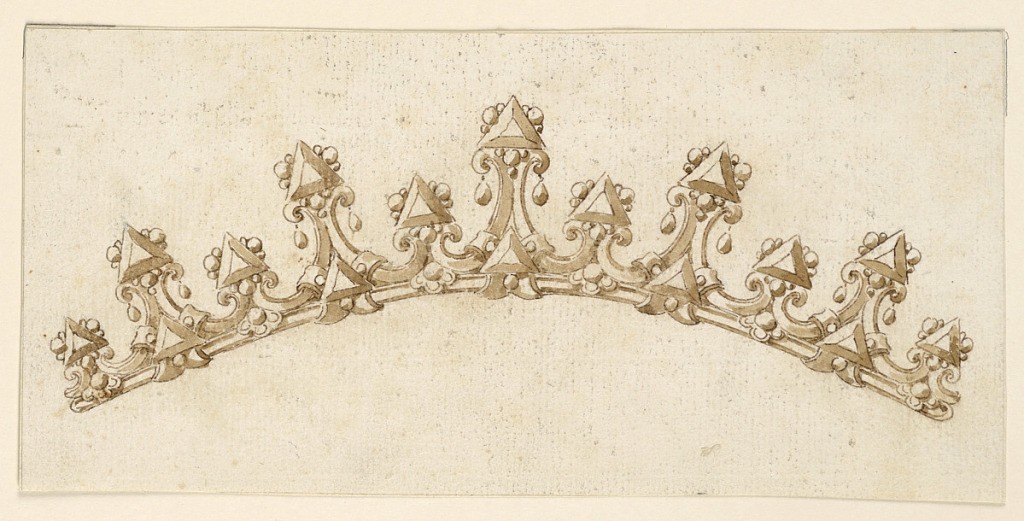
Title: Design for a Diadem
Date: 1825–50
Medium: Pen and ink, brush and sepia wash on paper
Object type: Drawing
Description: Design for a crown or tiara. Upright directed volutes are fixed by scroll pins at a bar. Upon the pins and at the lower and the upper cusps are triangular diamonds, with round ones at the sides.